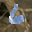
Label: 6